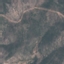
Land use / land cover: HerbaceousVegetation